Question: I am following all the instruction from <URL>
but the icon displaying in alert dialog is stretched and clipped as shown below:

Please guide how to correct this issue.
Thank you.
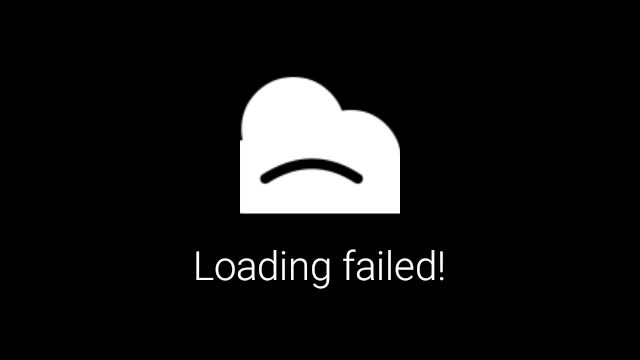
Answer: Make sure that your icon is in the 'drawable-hdpi' folder of your 'res' directory and not in the plain 'drawable' folder or the folder for a different pixel density.